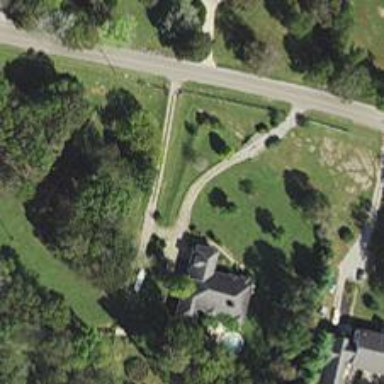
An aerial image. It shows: Driveway leading to service road.